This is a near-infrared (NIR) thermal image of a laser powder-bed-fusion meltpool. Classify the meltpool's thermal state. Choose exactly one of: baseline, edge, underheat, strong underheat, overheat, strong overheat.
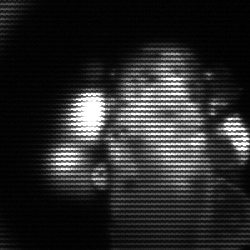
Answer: strong underheat